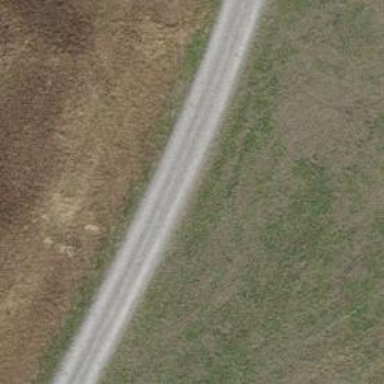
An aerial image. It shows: Track with fine gravel surface graded as grade 2.